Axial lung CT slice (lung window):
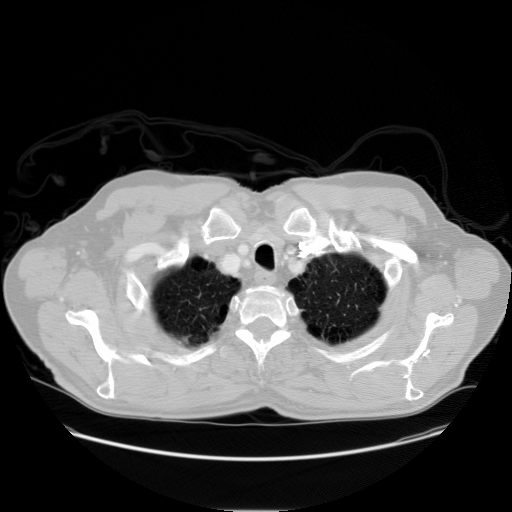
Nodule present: no